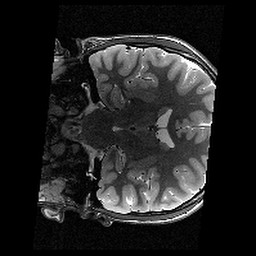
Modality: T2w
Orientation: coronal
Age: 11
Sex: male
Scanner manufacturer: siemens
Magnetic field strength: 3 T
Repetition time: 9.23 s
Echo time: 0.067 s